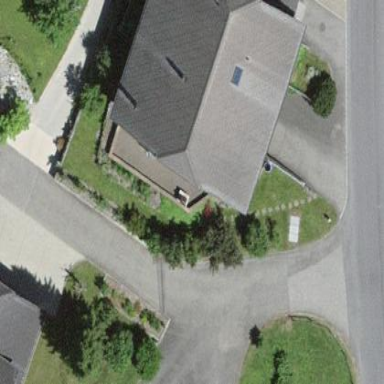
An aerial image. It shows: Residential building.